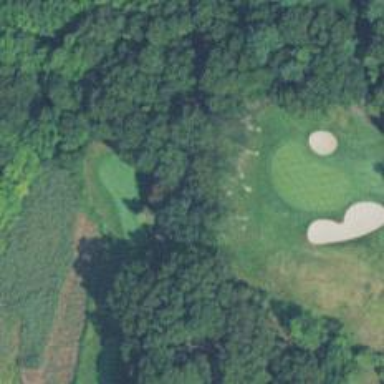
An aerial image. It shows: Pathway for golfing.